Question: i have tried to implement an java app which have following structure.

my problems are
1. when i invoke quotes thread from videoplayer thread the video still plays on top of the quotes form.
2. when i change video url with action event it just appends new player with current one. ex. video2 is append along with currently running video1 when i press video 2 button
.
'''
class VideoPlayer implements Runnable,ActionListener{
private videoappMidlet MIDlet;
VideoComponent vc;
Button Videos,quotes,video1,video2,video3;
Form videoplayer;
Thread thread;
public VideoPlayer(videoappMidlet MIDlet){
this.MIDlet = MIDlet;
}
public void run(){
try{
videoplayer=new Form();
video1=new Button("video1");
.......
vc = VideoComponent.createVideoPeer("http://localhost/video1.mpg");
vc.start();
quotes.addActionListener((ActionListener) this);
........
videoplayer.addComponent(vc);
........
videoplayer.show();
}catch(Exception error){
System.err.println(error.toString());
}
}
public void start(){
thread = new Thread(this);
try{ thread.start();}
catch(Exception error){}
}
public void actionPerformed(ActionEvent ae) {
if((ae.getSource()==Quotes))
{
Quotes tp = new Quotes(this.MIDlet);
tp.start();
}
if(ae.getSource()==video1)
{
try {
vc = VideoComponent.createVideoPeer("http://localhost/video1.mpg");
vc.start();
} catch (IOException ex) {
ex.printStackTrace();
}
}
....
}
}
class Quotes implements Runnable,ActionListener {
private videoappMidlet MIDlet;
Button Videos,quotes;
Form quote;
Thread thread;
public Quotes(videoappMidlet MIDlet){
this.MIDlet = MIDlet;
}
public void run(){
try{
quote=new Form();
Videos=new Button("Videos");
........
quote.addComponent(Videos);
........
Videos.addActionListener(this);
........
quote.show();
}catch(Exception error){
System.err.println(error.toString());
}
}
public void start(){
thread = new Thread(this);
try{ thread.start();}
catch(Exception error){}
}
public void actionPerformed(ActionEvent ae) {
if(ae.getSource()==Videos)
{
VideoPlayer vp = new VideoPlayer(this.MIDlet);
vp.start();
}
}
}
public class videoappMidlet extends MIDlet implements ActionListener{
Button play,quote;
Form home;
public void startApp() {
Display.init(this);
home=new Form();
play.addActionListener(this);
quote.addActionListener(this);
home.show();
}
public void actionPerformed(ActionEvent ae) {
if(ae.getSource()==play)
{
VideoPlayer vp = new VideoPlayer(this);
vp.start();
}
if(ae.getSource()==quote)
{
Quotes tp = new Quotes(this);
tp.start();
}
}
}
'''
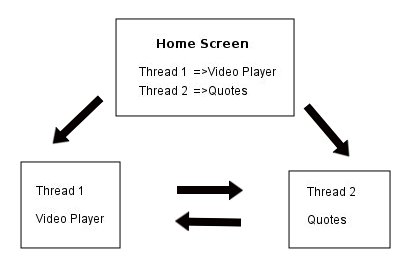
Answer: Generally video in JavaME makes no guarantee to the layer in which it is playing. LWUIT tries to seamlessly pause video player for things like a dialog on top of the UI.
As a side note LWUIT is not thread safe and you must not use a separate thread to access the UI since it on different platforms.